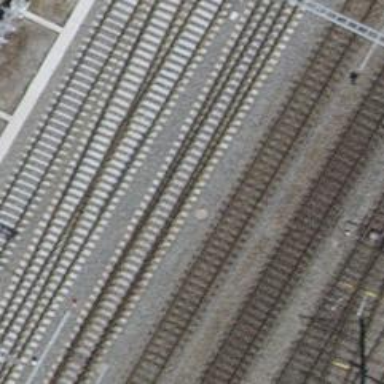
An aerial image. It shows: Siding railway track with one rail.